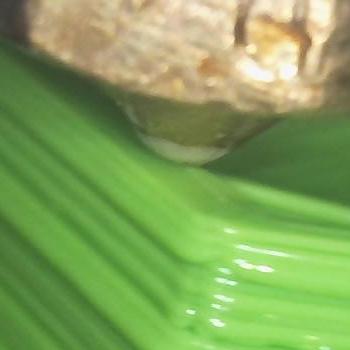
Flow rate: 62%